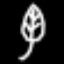
Label: leaf